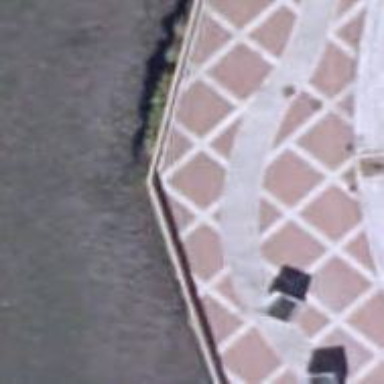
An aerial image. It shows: Steps made of paving stones.